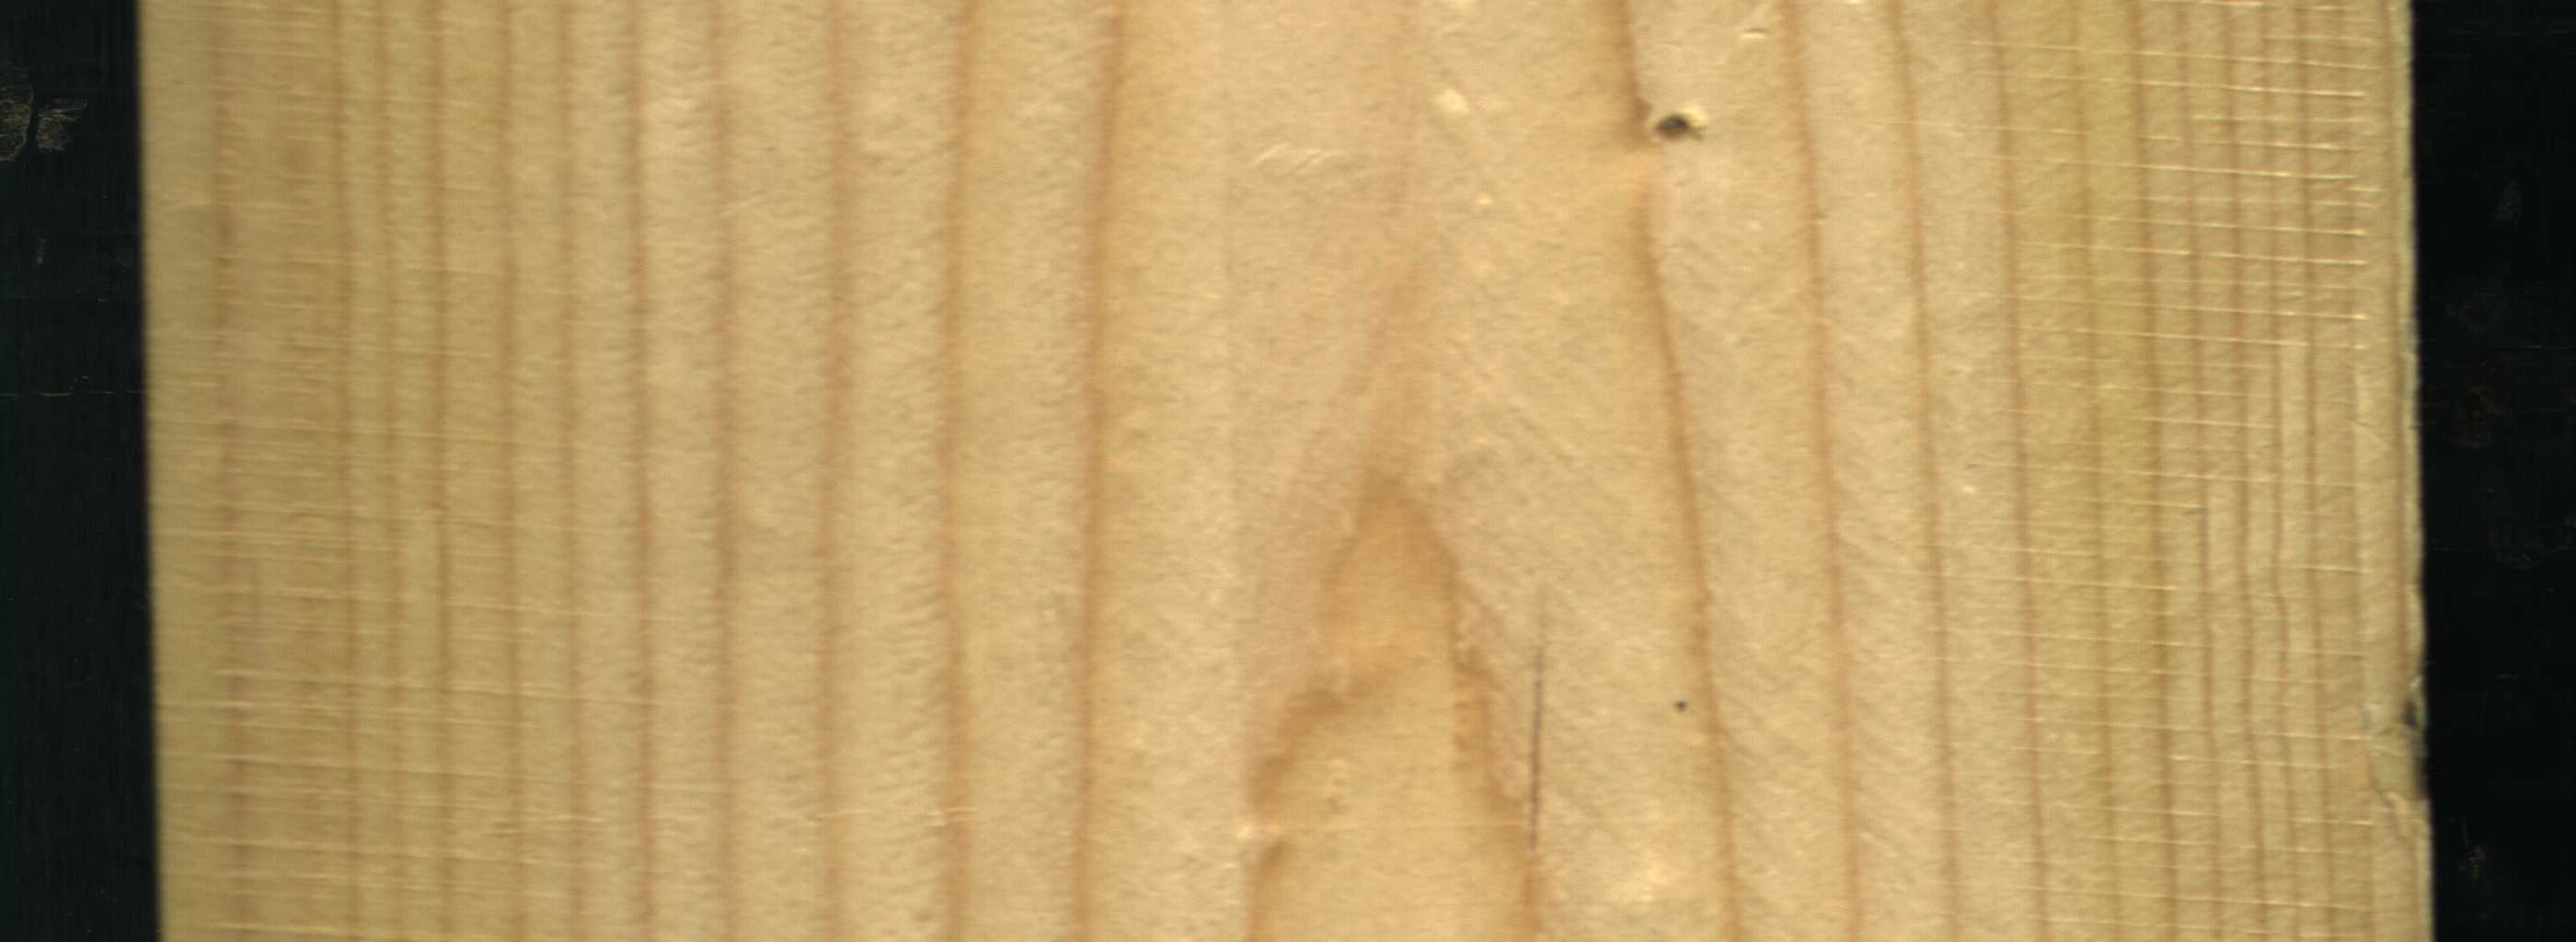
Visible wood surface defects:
Live_Knot